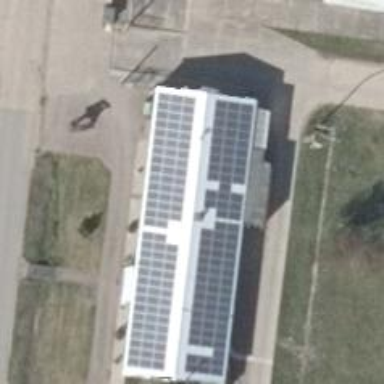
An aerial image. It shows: Solar-powered generator using photovoltaic technology. This small installation generates electricity through solar photovoltaic panels.